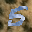
Label: 5